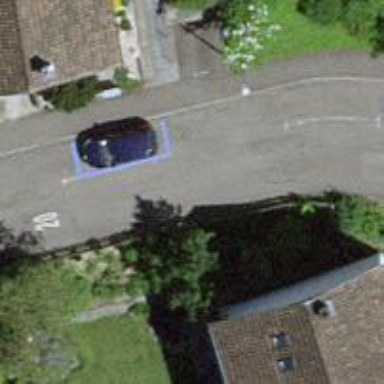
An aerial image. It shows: Asphalt road designated as living street.